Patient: sex M, age 21
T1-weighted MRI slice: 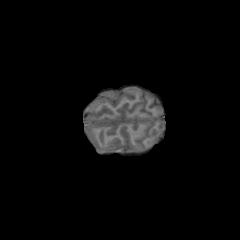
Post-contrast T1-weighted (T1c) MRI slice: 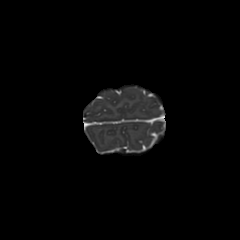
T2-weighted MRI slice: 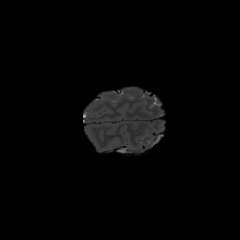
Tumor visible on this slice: no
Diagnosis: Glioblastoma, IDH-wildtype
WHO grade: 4